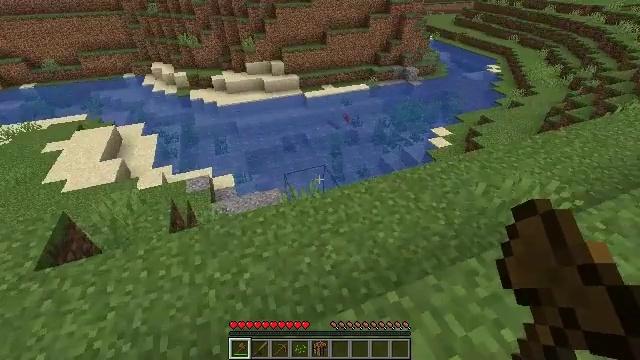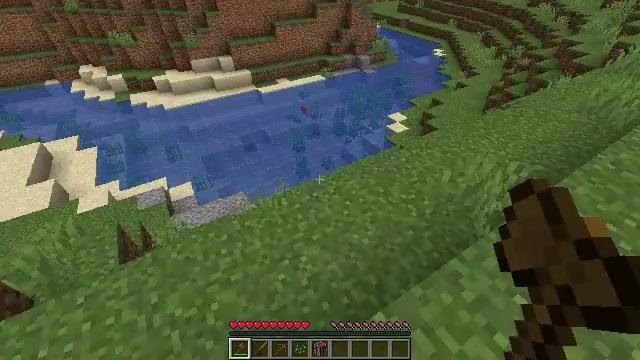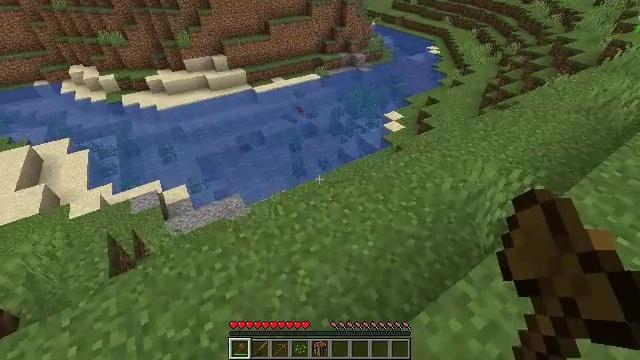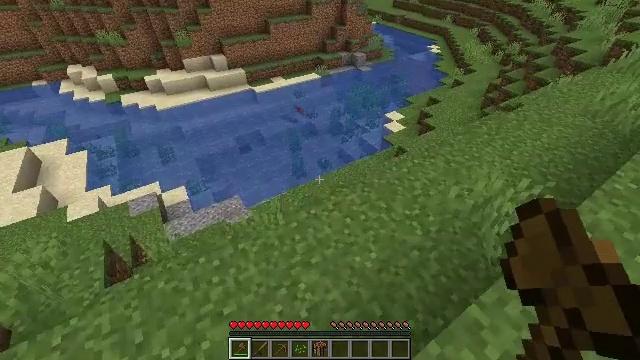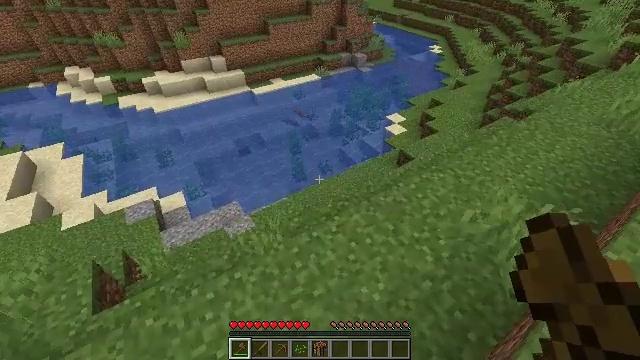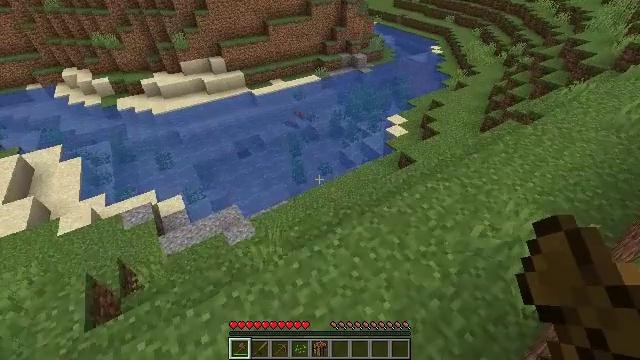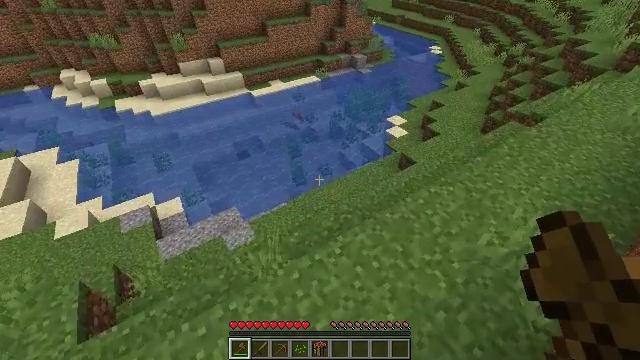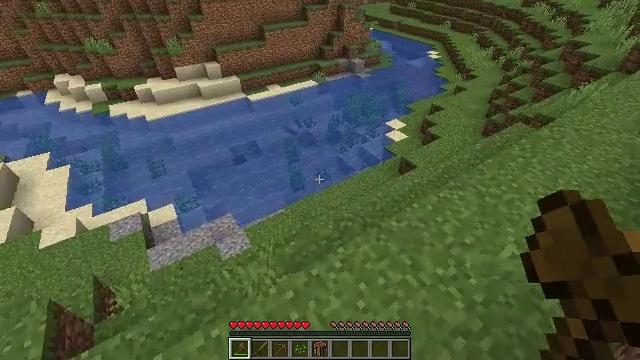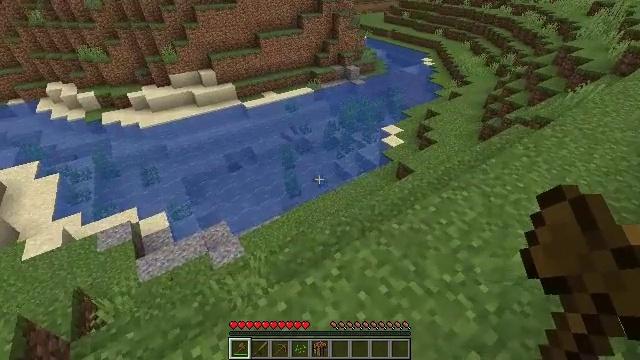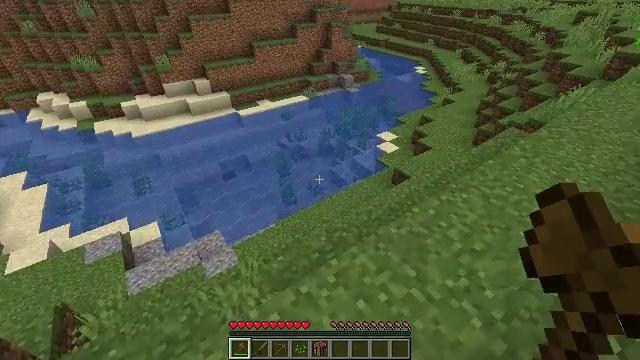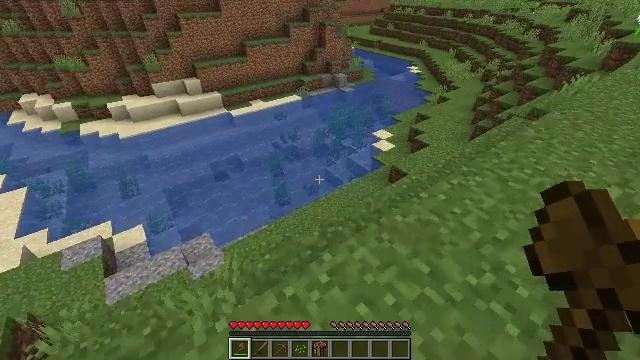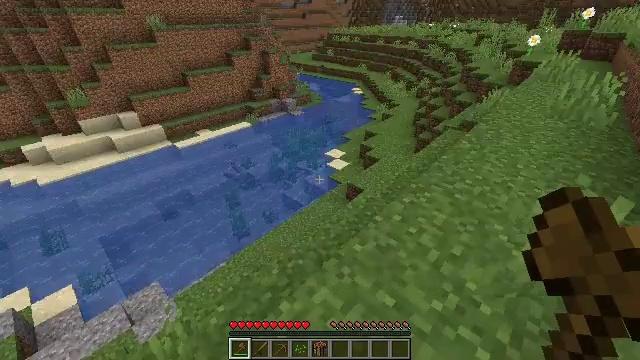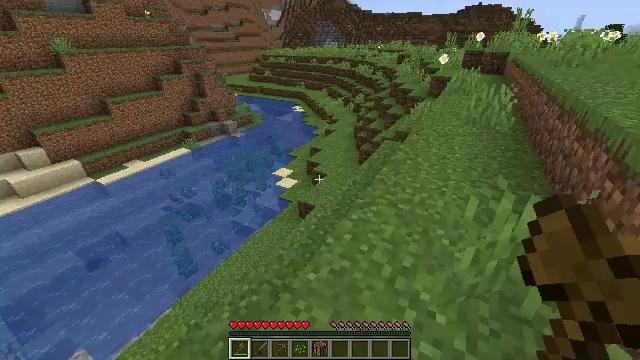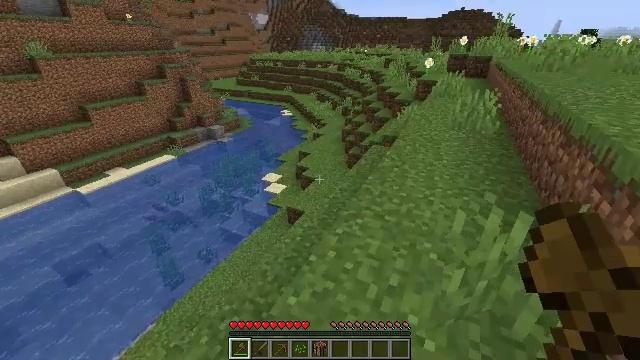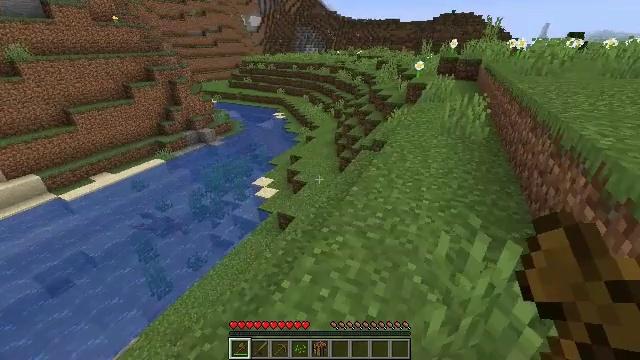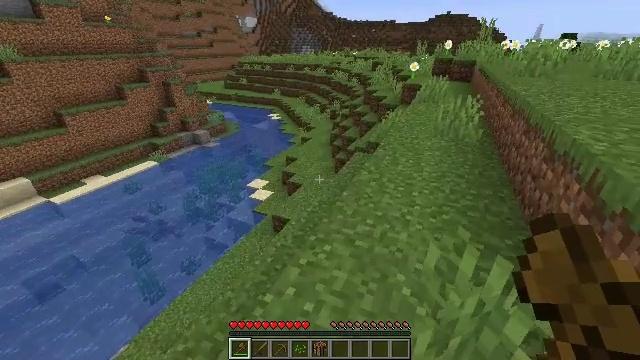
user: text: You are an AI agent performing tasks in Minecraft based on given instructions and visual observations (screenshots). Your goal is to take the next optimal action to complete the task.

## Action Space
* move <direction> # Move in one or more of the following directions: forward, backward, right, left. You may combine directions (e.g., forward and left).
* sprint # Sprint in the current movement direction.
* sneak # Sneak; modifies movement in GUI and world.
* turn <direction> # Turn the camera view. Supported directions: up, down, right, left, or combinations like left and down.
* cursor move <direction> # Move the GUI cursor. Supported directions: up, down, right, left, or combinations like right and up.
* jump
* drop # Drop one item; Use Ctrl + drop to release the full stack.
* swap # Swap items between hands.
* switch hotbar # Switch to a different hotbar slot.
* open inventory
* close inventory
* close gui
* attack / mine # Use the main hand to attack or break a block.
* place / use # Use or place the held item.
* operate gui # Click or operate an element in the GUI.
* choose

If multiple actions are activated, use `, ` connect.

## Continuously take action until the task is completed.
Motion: motion action
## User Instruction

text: Harvest a pumpkin from the field.
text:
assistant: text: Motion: move forward, turn right and down
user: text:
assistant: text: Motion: move forward, turn right
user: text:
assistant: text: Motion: move forward
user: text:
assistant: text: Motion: move forward
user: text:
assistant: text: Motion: move forward
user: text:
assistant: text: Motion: move forward
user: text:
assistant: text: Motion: move forward and move right
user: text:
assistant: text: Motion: move forward and move right, turn up
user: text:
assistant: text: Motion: move forward and move right, turn right and up
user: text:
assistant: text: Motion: move forward and move right, turn right
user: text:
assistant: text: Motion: move forward and move right, turn right and up
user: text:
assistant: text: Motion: move forward and move right, turn right and up
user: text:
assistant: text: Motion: move forward and move right, turn right
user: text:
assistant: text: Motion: move forward and move right, turn right
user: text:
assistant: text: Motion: move forward and move right
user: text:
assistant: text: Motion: move forward and move right
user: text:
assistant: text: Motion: move forward and move right
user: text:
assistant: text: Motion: move forward
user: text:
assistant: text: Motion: move forward
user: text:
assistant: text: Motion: move forward, turn right and up
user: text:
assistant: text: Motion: move forward, turn right and up
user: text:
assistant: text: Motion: move forward
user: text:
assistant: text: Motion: move forward
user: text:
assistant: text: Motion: move forward, turn right
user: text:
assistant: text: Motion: move forward, turn right
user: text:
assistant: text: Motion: move forward
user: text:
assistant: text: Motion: move forward
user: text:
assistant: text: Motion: move forward, turn right
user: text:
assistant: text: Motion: move forward, turn right
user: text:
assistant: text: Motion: move forward, turn right